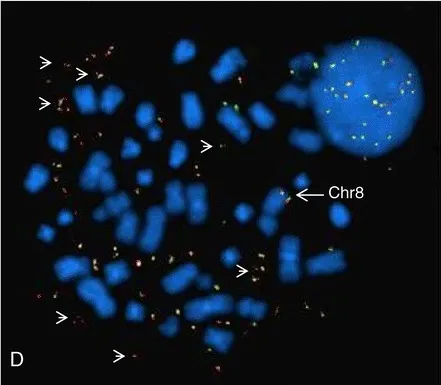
Cytomorphologic and cytogenetic results. In this cell it was not possible to indicate the normal chromosome 8 due to the high number of dmins. Metaphase FISH with a BAC-probe RP1-80K22 (base pair position 128,667,455-128,814,588) for MYC gene (red) and a flanking BAC-probe RP11-125A17 (base pair position 128,865,417-129,036,660; green), demonstrating multiple copies of dmins (red-green signals). Only one chromosome 8 (arrow) contains the MYC gene region.
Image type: pathology (fish)